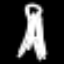
Label: The Eiffel Tower